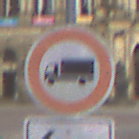
Verkehrszeichen: VerbotFuerKraftfahrzeugeUeberDreiKommaFuenfTonnen
Zusatzzeichen unten: RichtungsangabeDurchPfeile1
Umgebung: Outdoor, Urban
Tageszeit: MorningAfternoon
Wetter: PartlyCloudy
Licht: Natural
Jahreszeit: NotSpecified
Kontrast: LowContrast